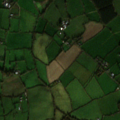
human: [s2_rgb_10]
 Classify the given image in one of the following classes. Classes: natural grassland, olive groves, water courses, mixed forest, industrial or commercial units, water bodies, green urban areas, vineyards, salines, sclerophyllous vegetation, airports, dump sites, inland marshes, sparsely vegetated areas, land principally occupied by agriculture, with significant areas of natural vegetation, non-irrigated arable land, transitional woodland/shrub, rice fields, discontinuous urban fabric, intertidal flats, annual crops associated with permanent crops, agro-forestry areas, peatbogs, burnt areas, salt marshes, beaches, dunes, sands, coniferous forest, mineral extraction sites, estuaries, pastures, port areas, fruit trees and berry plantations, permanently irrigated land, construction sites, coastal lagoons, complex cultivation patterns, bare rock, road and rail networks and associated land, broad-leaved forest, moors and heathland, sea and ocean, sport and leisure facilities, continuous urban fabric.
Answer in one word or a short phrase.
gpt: pastures